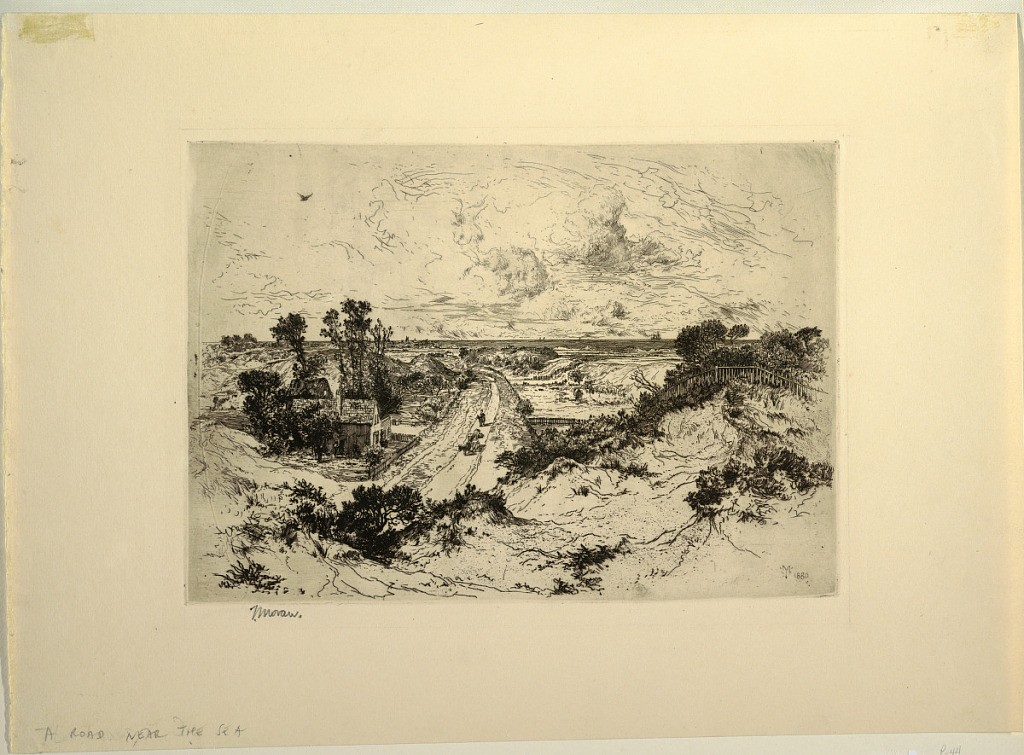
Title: A Road Near the Sea, Easthampton, New York
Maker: Thomas Moran, American, b. Britain, 1837–1926
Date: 1880
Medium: Etching on paper.
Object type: Print
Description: Horizontal view of a cows and man on horseback on a rough road running through the center distance into the background, with a house visible at the left and a ship on the horizon of the sea seen in the distance.